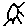
Label: sun